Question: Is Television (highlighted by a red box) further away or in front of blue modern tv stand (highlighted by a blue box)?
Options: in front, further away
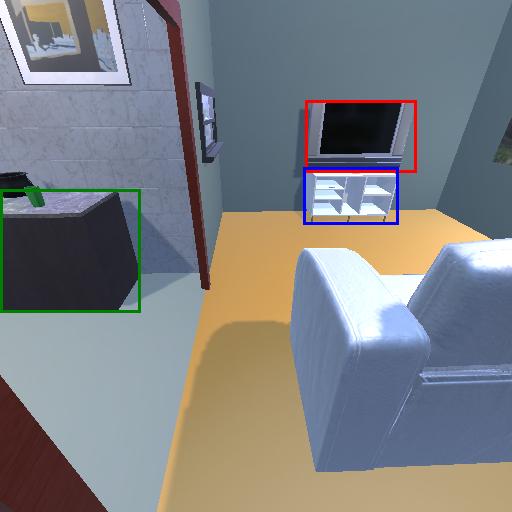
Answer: in front